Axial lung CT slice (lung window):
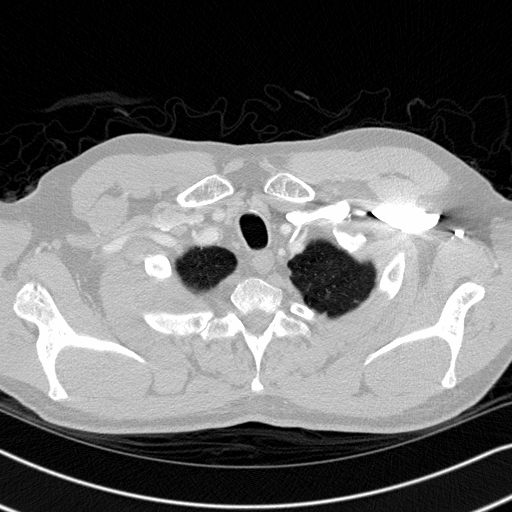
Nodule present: no